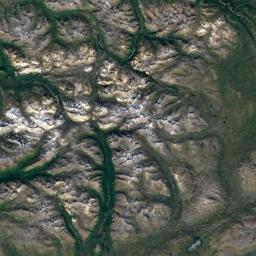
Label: mountain